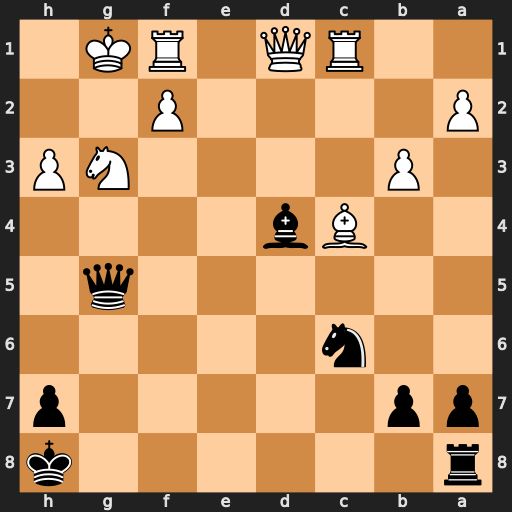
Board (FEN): r6k/pp5p/2n5/6q1/2Bb4/1P4NP/P4P2/2RQ1RK1
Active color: b
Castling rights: -
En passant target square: -
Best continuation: Qxg3+ Kh1 Qxh3+